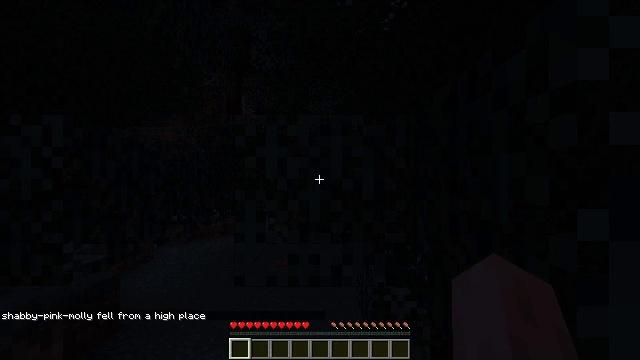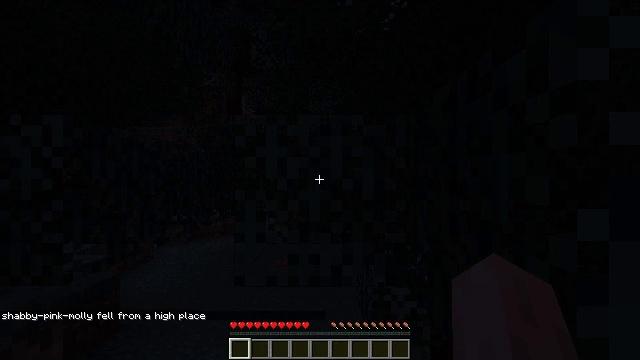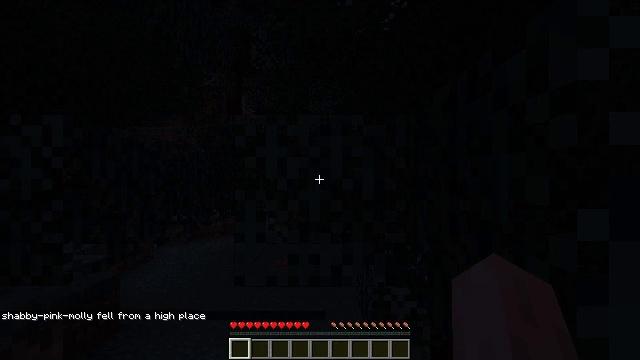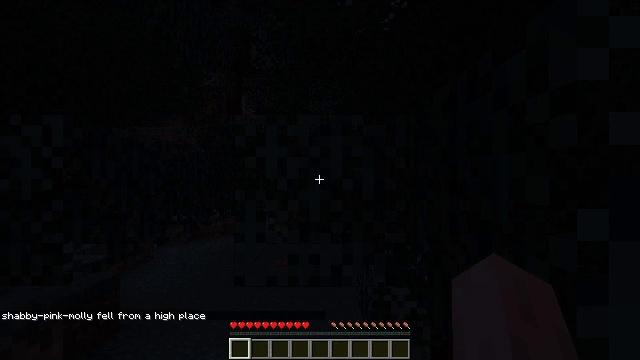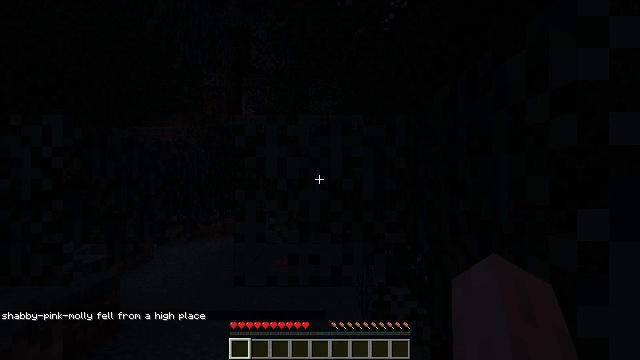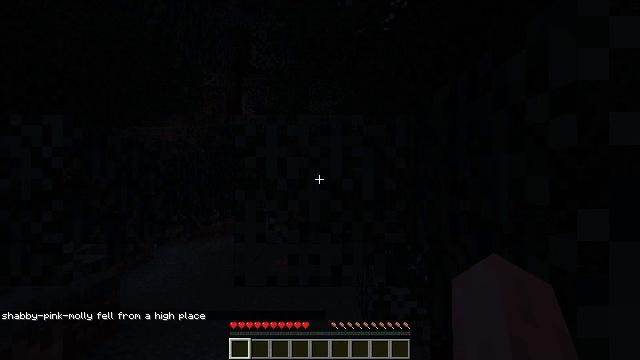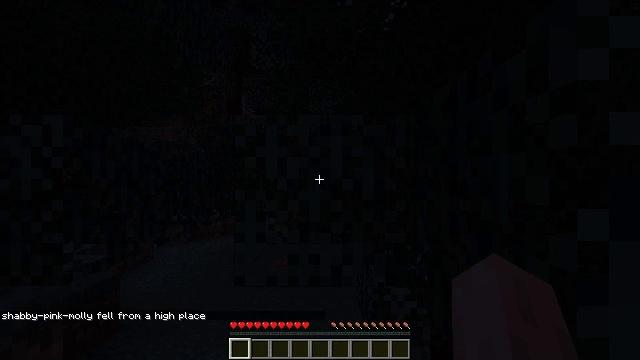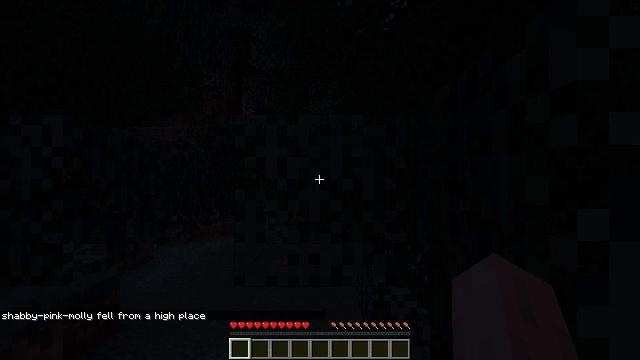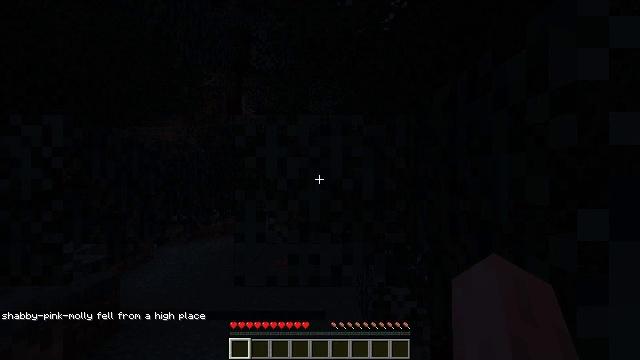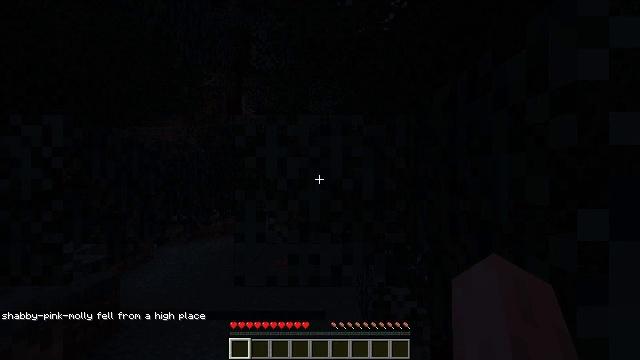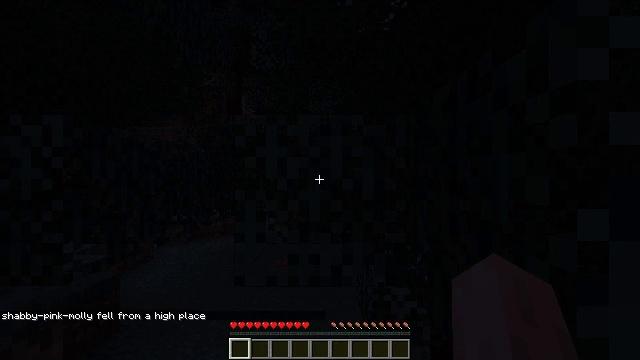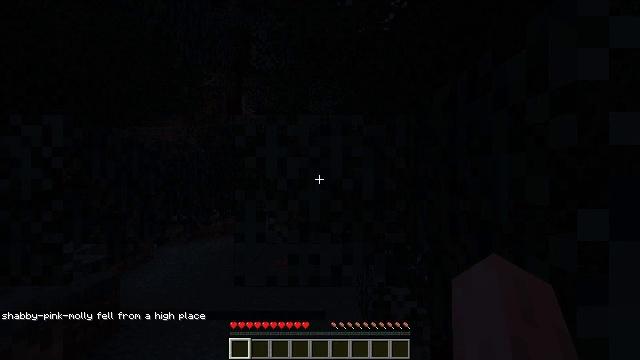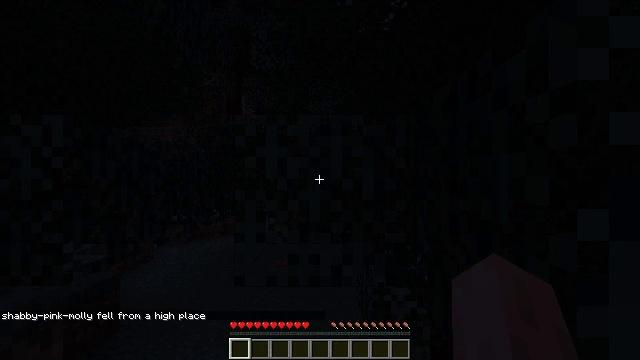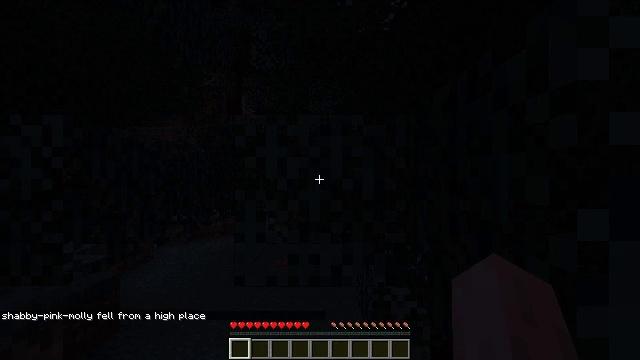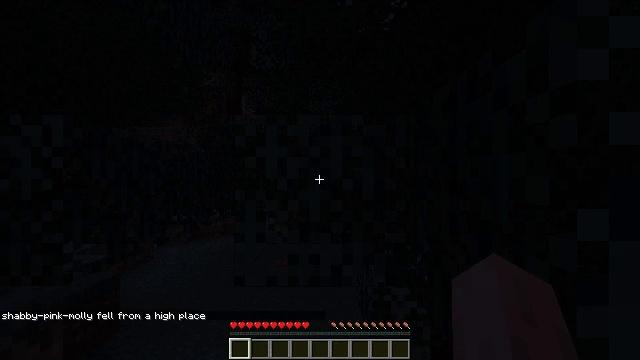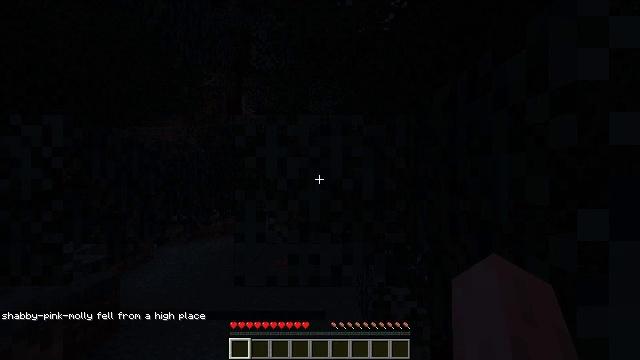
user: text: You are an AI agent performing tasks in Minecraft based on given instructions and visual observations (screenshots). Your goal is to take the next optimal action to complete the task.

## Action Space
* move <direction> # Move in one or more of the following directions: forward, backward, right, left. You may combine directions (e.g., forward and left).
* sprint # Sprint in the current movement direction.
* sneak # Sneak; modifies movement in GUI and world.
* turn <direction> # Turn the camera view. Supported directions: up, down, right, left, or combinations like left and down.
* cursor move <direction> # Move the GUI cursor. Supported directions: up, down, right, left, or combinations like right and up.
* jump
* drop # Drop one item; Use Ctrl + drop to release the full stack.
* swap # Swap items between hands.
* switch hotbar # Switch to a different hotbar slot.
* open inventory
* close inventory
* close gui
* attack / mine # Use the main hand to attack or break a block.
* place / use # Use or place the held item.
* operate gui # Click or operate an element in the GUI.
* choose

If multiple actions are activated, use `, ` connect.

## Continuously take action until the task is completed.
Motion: motion action
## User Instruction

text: Disassemble the ladder.
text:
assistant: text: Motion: no_op
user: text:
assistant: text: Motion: no_op
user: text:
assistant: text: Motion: no_op
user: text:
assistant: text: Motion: no_op
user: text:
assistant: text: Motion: no_op
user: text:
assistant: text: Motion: no_op
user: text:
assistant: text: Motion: no_op
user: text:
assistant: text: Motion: no_op
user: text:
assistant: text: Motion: no_op
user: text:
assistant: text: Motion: no_op
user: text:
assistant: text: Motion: no_op
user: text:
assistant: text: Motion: no_op
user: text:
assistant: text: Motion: no_op
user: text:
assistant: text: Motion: no_op
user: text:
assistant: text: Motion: no_op
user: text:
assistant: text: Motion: no_op
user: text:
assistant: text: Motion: no_op
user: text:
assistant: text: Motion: no_op
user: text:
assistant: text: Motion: no_op
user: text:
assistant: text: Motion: no_op
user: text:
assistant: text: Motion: no_op
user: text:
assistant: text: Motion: no_op
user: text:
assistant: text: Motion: no_op
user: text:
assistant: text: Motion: no_op
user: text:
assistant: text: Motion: no_op
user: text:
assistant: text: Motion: no_op
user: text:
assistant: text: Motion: no_op
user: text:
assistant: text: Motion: no_op
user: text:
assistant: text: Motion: no_op
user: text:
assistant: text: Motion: no_op